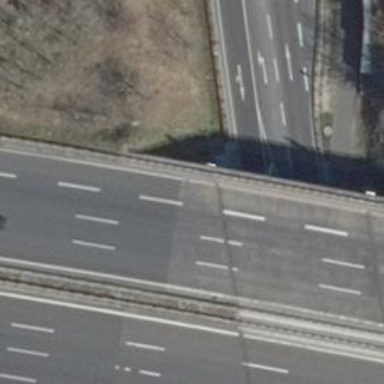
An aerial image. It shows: Asphalt bridge over motorway.